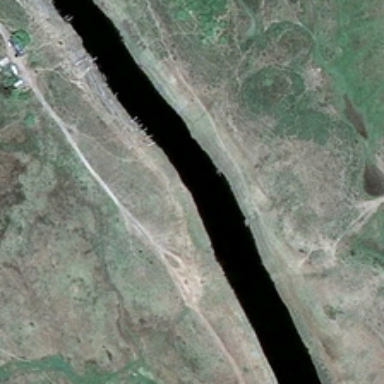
There is a long river in the middle of the land .